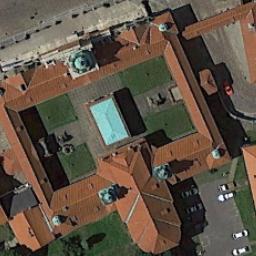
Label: church